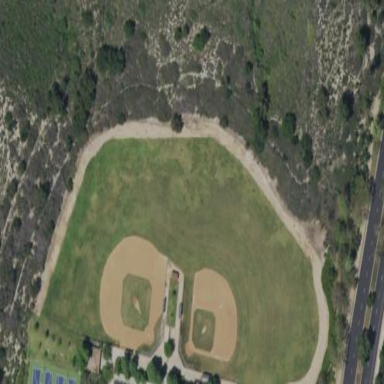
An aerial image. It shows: Baseball pitch for leisure land.